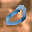
Label: 0